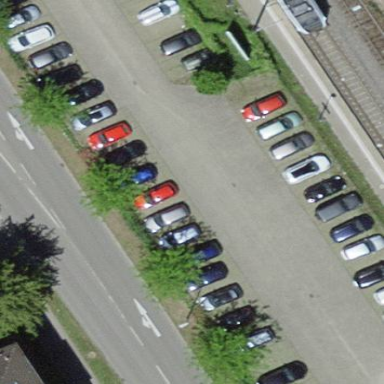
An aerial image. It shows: Parking space with normal surface.